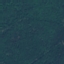
Land use / land cover class: Forest